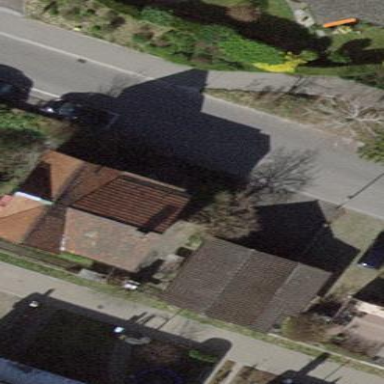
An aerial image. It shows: Gabled building.